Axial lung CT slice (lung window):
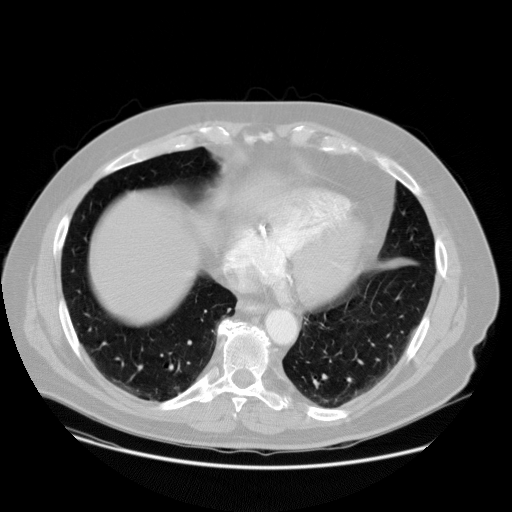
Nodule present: no